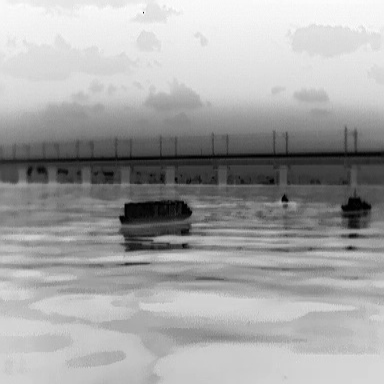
There are three objects shown in the infrared image, including two warships, and a fishing_boat.